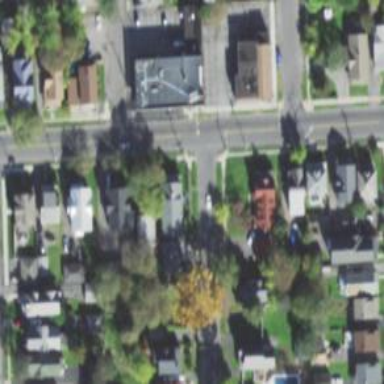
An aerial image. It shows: Unclassified road surrounded by residential buildings.